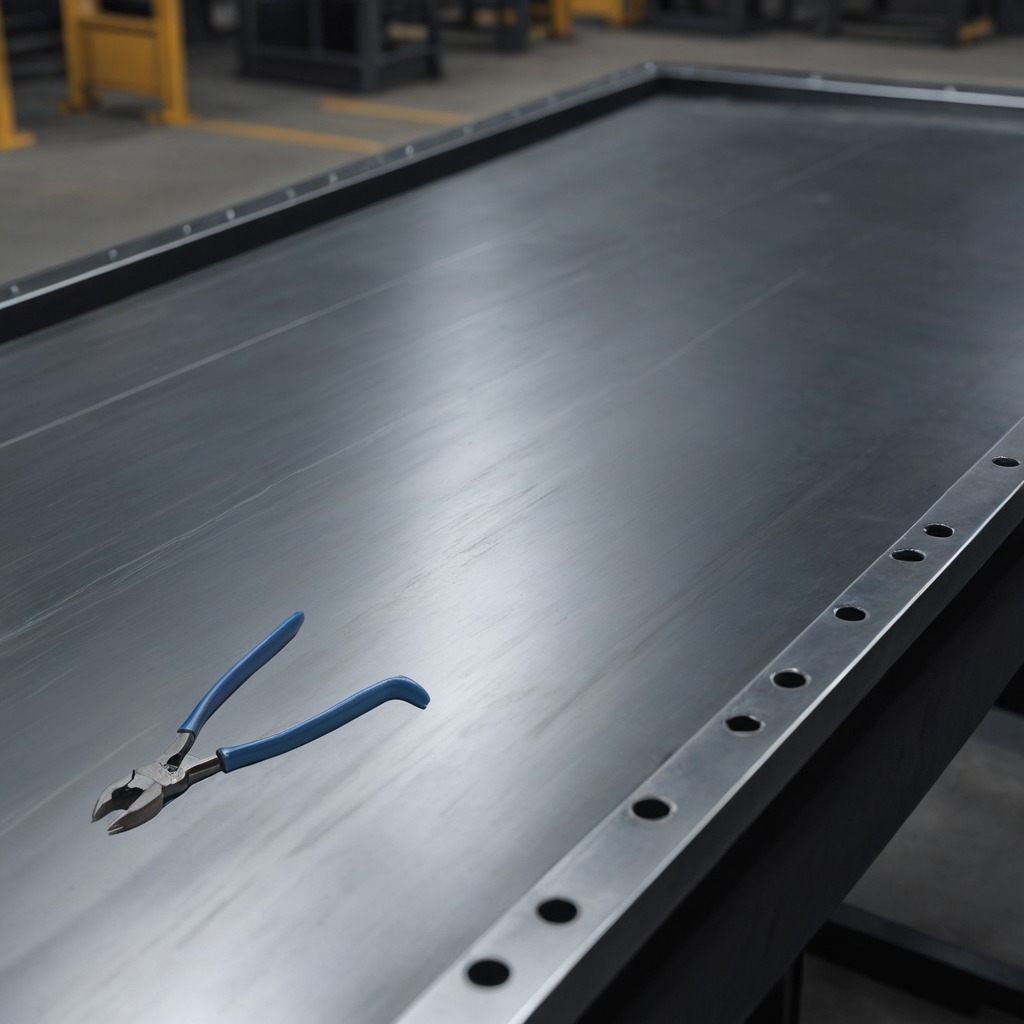
A plier is lying on the cold steel table in a mining workshop.